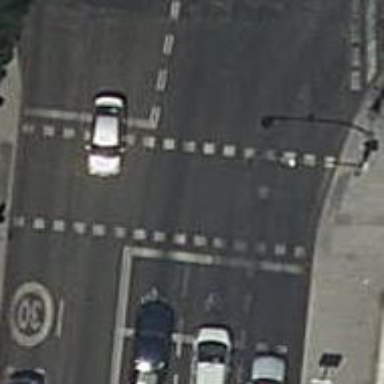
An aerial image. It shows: Zebra crossing with traffic signals.